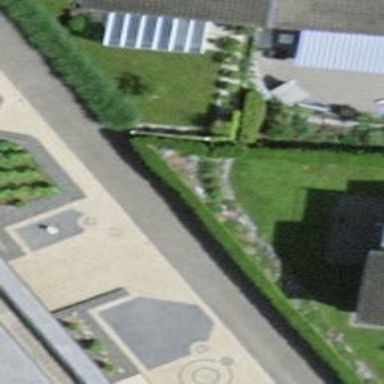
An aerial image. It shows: Hedge barrier.